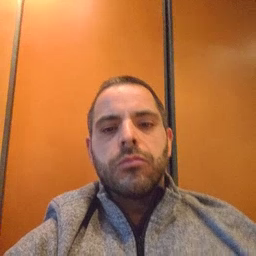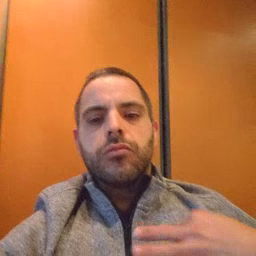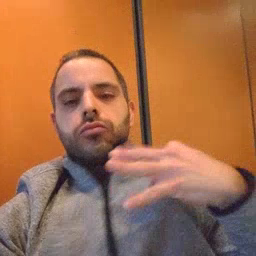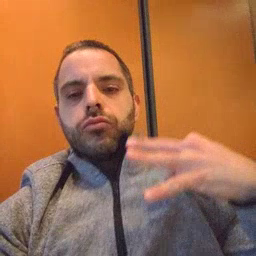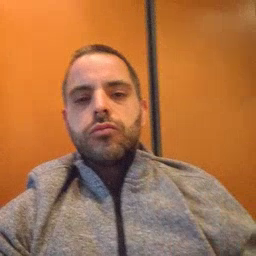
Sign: shirt